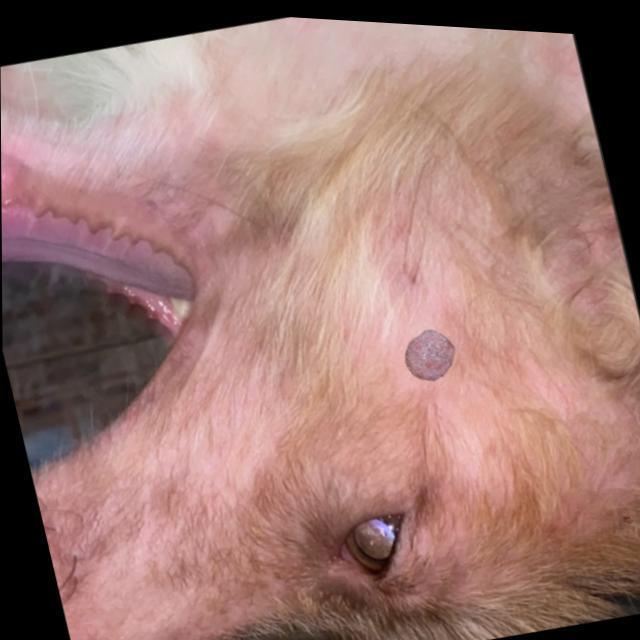
Canine ringworm (Dermatophytosis) — fungal infection caused by Microsporum or Trichophyton. Presents with circular alopecia, scaling, crusting, and broken hairs.